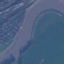
Land use / land cover class: River